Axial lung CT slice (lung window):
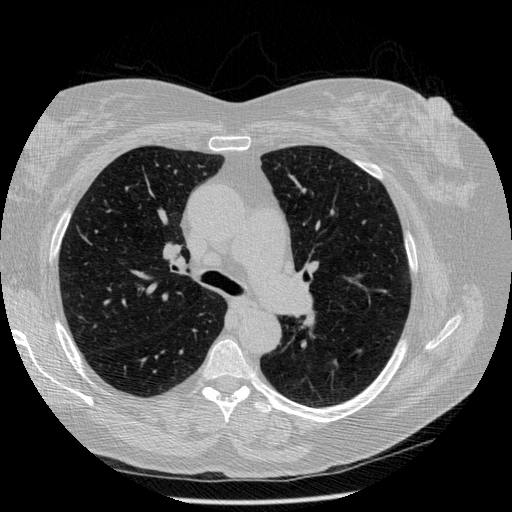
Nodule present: no